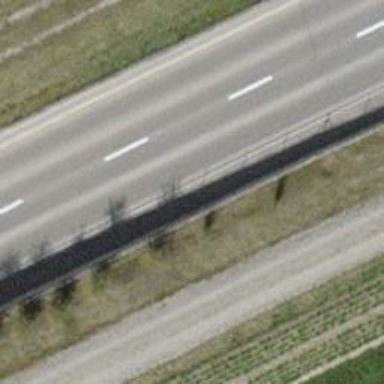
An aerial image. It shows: Tertiary road with asphalt surface.